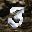
Label: 3